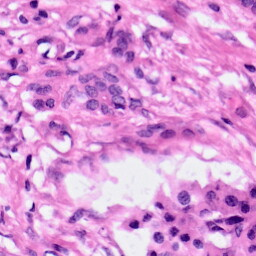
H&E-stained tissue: Pancreatic